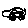
Label: car